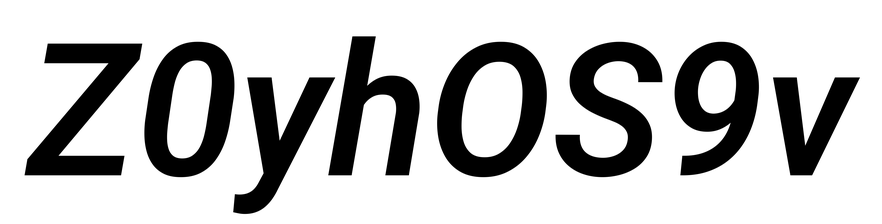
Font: Roboto-Italic_SemiBold_Italic